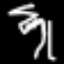
Label: palm tree